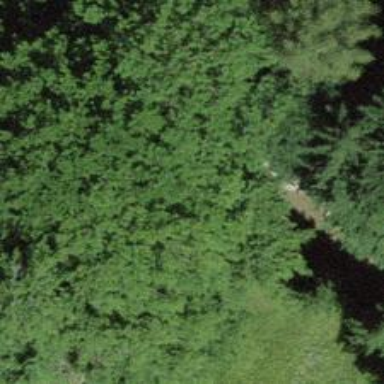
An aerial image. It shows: Brown bench in the vicinity.